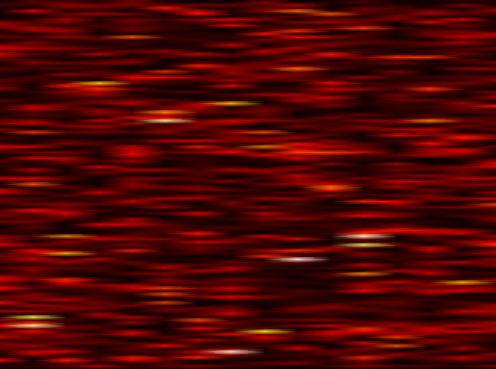
Label: WOLA